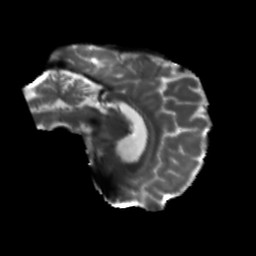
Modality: T2w
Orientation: sagittal
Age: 42
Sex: male
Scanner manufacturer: siemens
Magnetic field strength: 3 T
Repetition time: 5.47 s
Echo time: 0.0854 s